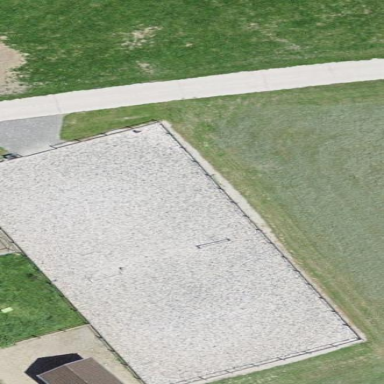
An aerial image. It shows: Equestrian pitch for leisure land sports.